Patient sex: F
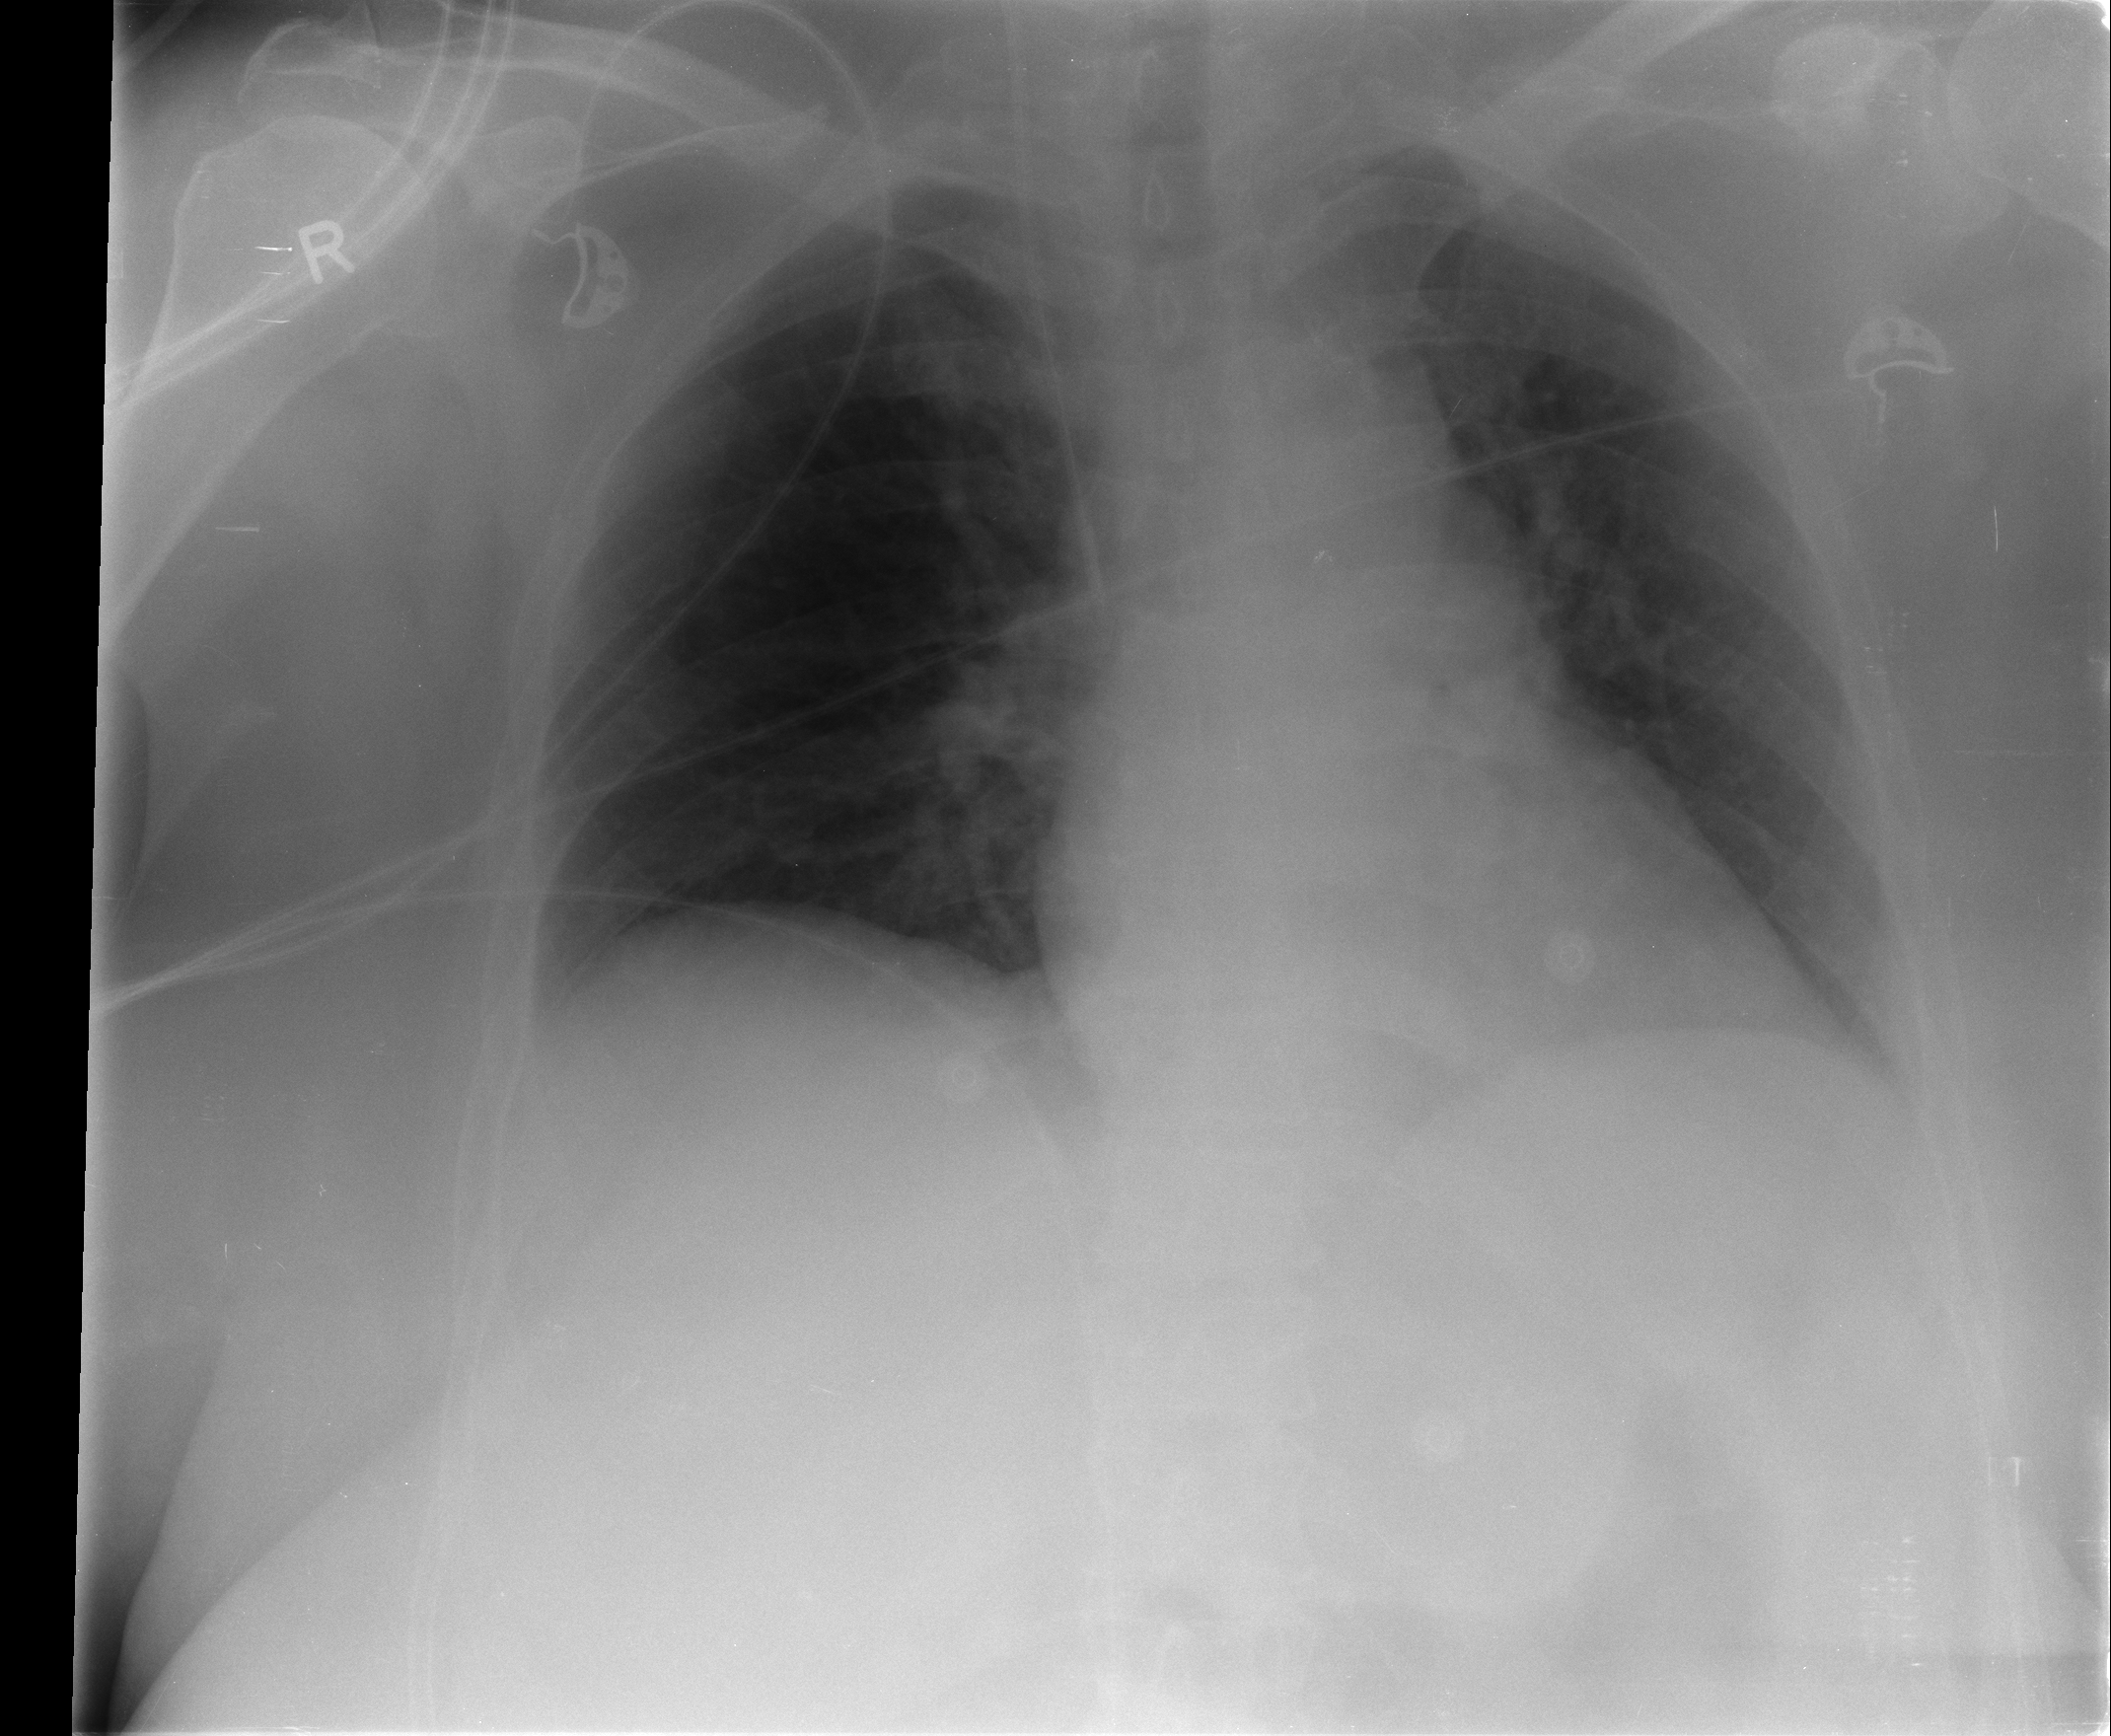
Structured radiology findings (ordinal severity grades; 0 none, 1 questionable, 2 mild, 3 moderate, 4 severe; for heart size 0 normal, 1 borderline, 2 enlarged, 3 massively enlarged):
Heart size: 2
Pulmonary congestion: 1
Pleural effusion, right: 0
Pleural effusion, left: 0
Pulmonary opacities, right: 0
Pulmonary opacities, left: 0
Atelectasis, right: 0
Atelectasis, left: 0